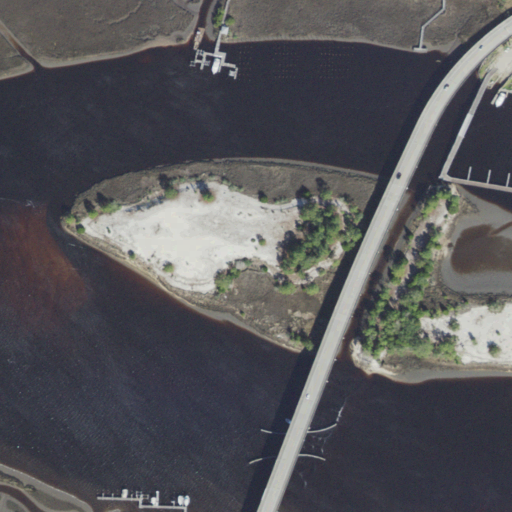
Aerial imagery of island in Florida named Davis Island containing open water, barren land, herbaceous wetlands, medium intensity development, high intensity development, low intensity development, and open development